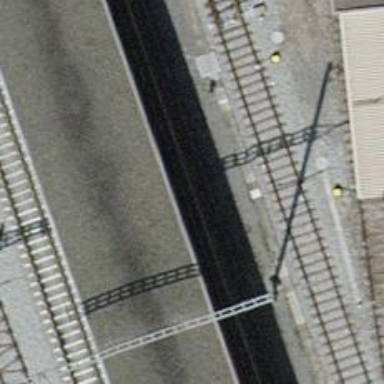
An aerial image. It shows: Stop position for public transport on the railway.